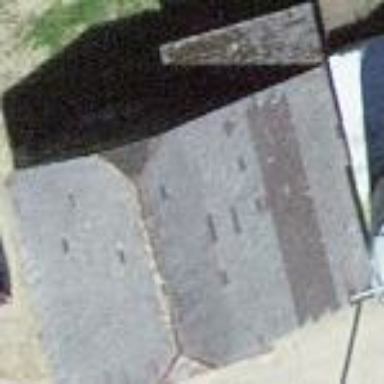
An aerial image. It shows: Rural barn.